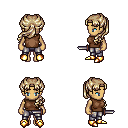
a pixel art fantasy rpg character, female body template, human, tanned skin, brown sleeveless shirt, metal pants, white blonde princess hairstyle, gold boots, dagger, four views (front, back, left, right), 2x2 character sprite sheet, small pixel art, hard edges, no anti-aliasing